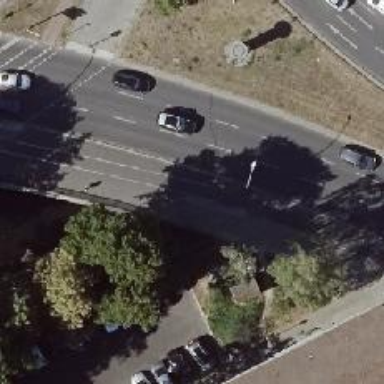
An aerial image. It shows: Path over bridge with asphalt surface.